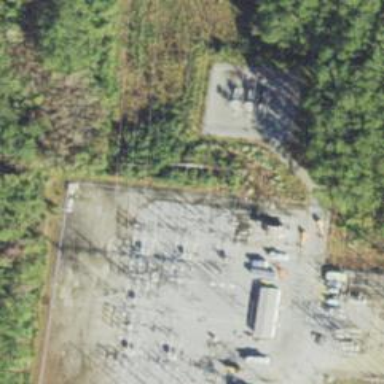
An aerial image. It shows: Switch used for power control.